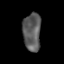
Tissue: lung
Cell type: Epithelial cells
Senescence score: 0.135
Nuclear area (px): 667
Mean DAPI intensity: 90.634